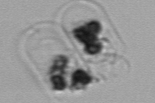
Label: Guinardia_delicatula_TAG_internal_parasite